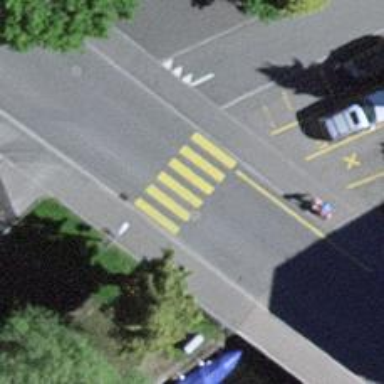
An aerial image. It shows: Marked crossing on the road.